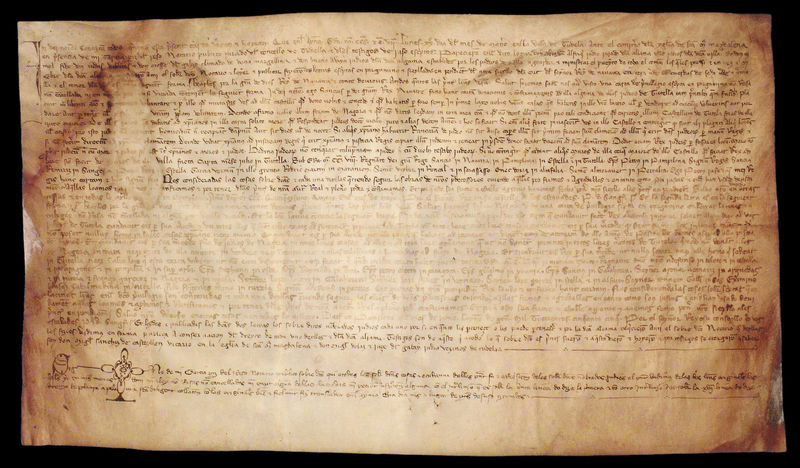
Titel: Privilegien der Juden von Tudela
Institution: Pamplona, Archivo General de Navarra
Schlagwörter: braun